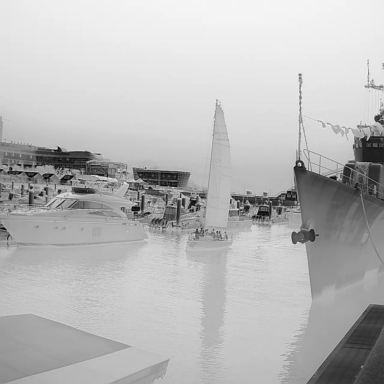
There is a bulk_carrier in the infrared image.